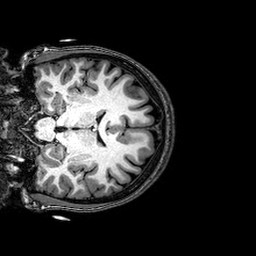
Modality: T1w
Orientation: coronal
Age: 21
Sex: female